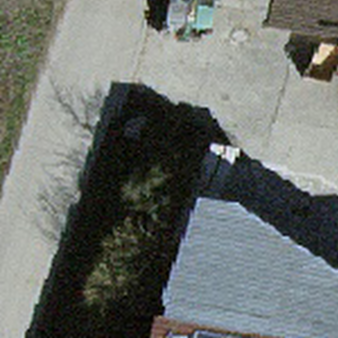
Label: other